Interaction volume radius: 5 \u00c5
Interaction volume height: 10 \u00c5
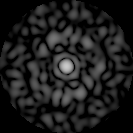
Disorder parameter: 0.8896